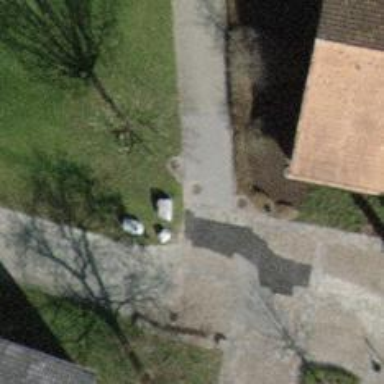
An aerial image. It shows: Paved footway.